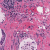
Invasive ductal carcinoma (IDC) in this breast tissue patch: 0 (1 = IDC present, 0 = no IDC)